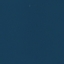
Land use / land cover: SeaLake